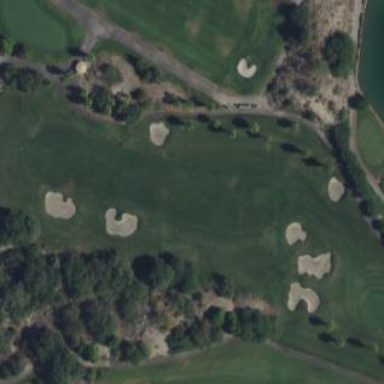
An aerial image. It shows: Area of rough grass used for golf.